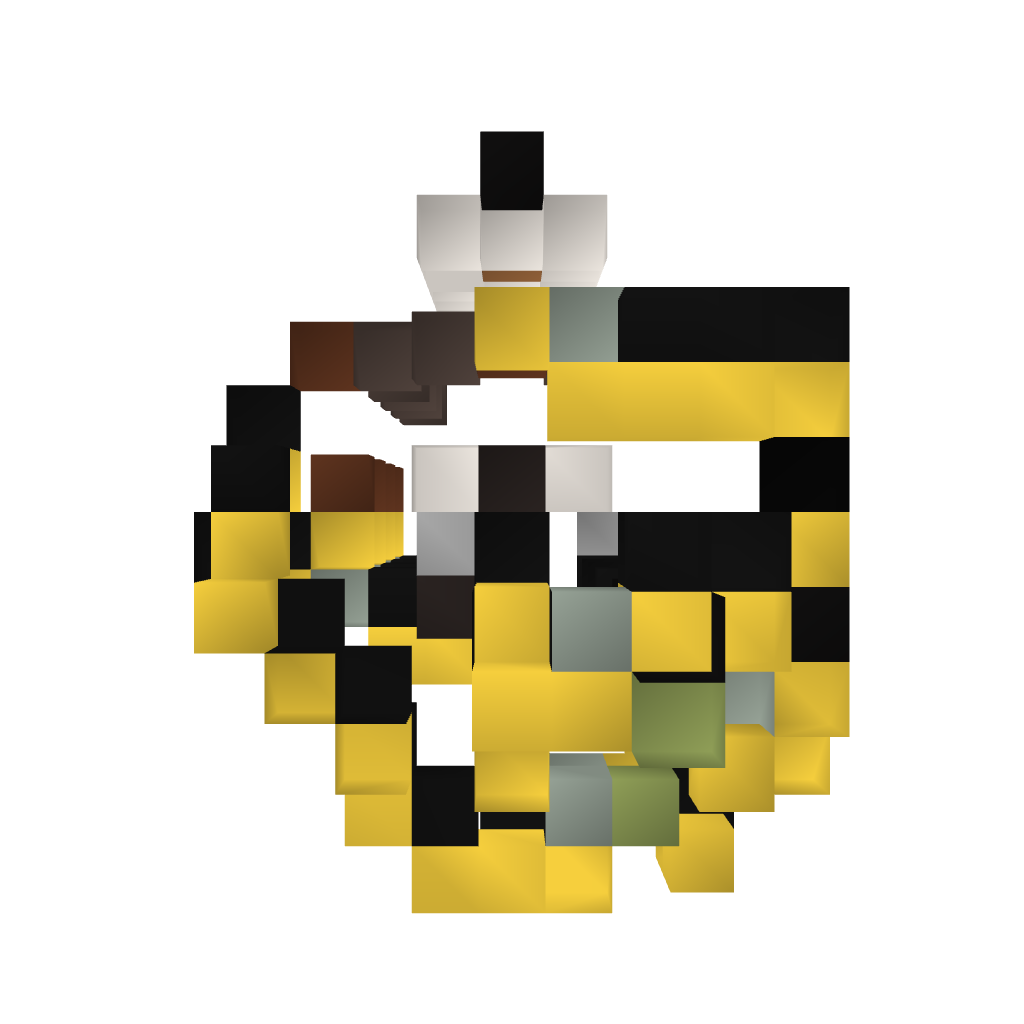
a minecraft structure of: Casino Machine 02